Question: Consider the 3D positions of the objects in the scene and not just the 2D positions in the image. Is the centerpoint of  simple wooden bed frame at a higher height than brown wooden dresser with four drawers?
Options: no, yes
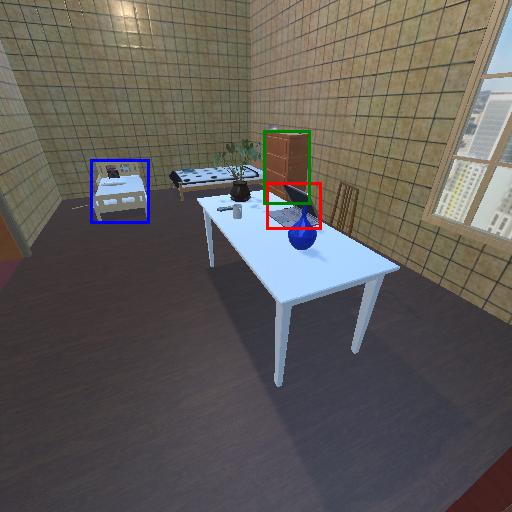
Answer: no